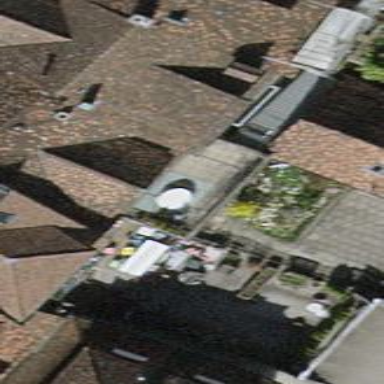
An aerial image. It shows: Historic building.